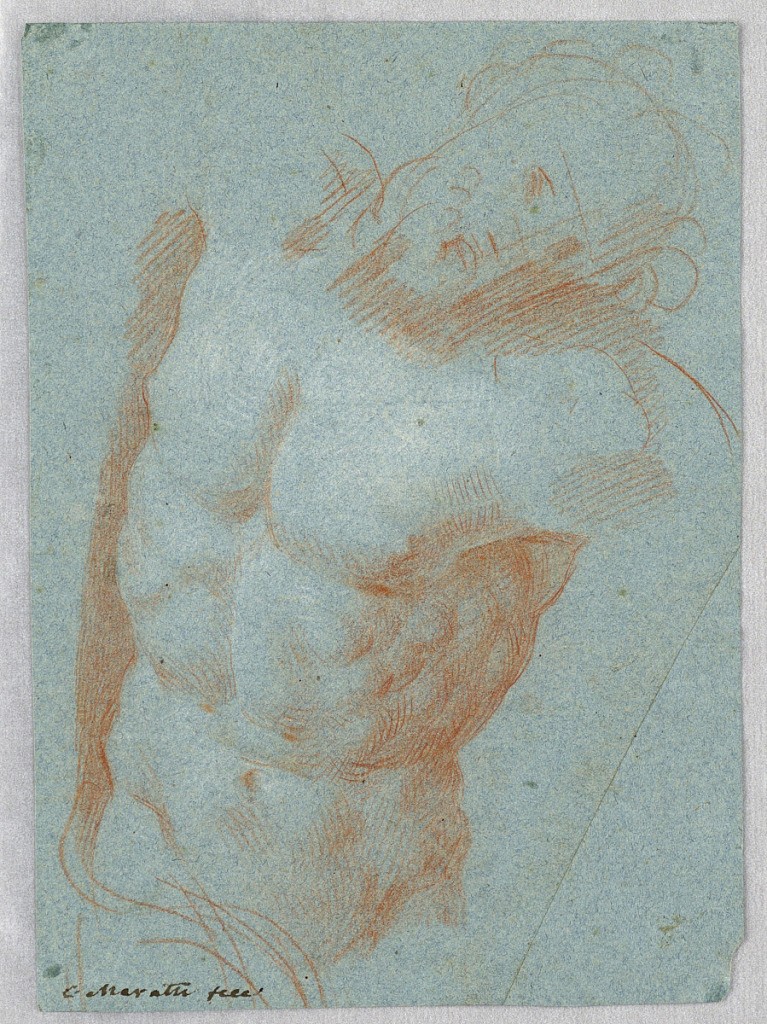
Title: A Torso of the Dead Christ
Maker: Carlo Maratti, Italian, 1625 - 1713
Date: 1650–1700
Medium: Red crayon, white heightening on blue paper
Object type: Drawing
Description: The slightly sketched hand of Christ hangs toward the left shoulder.